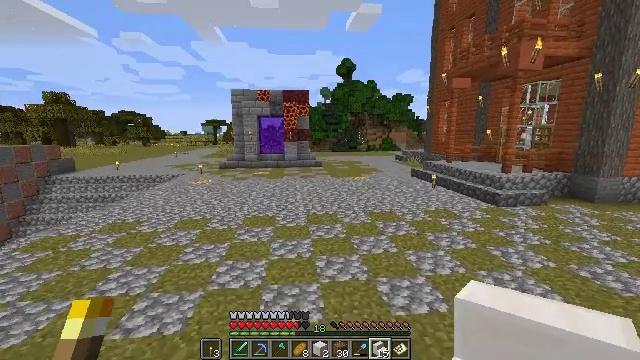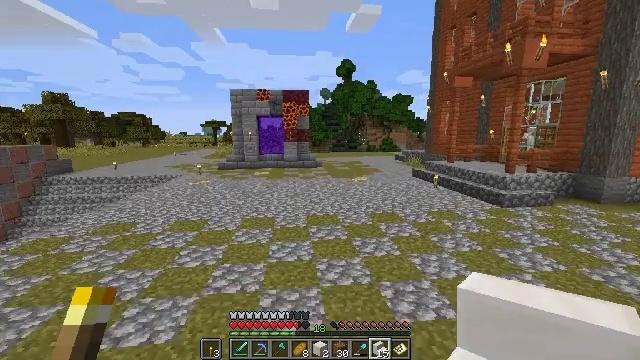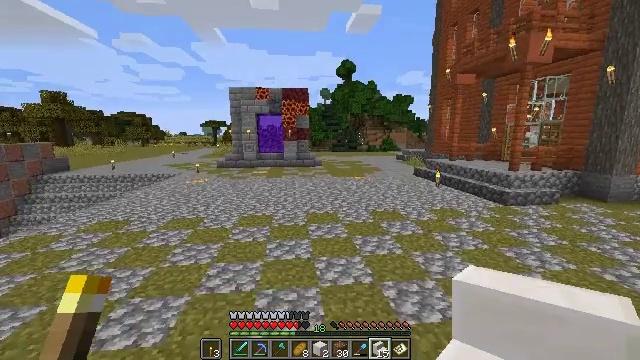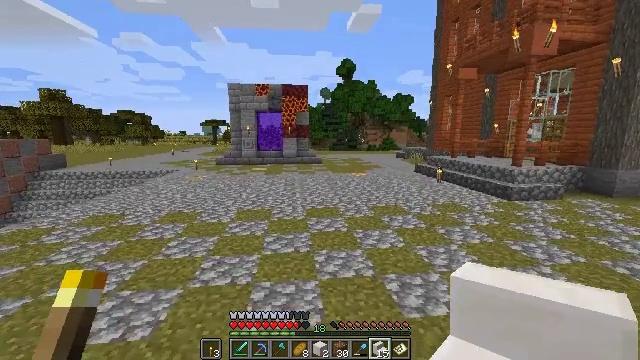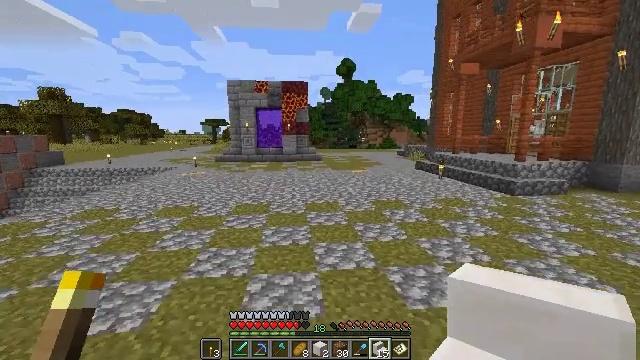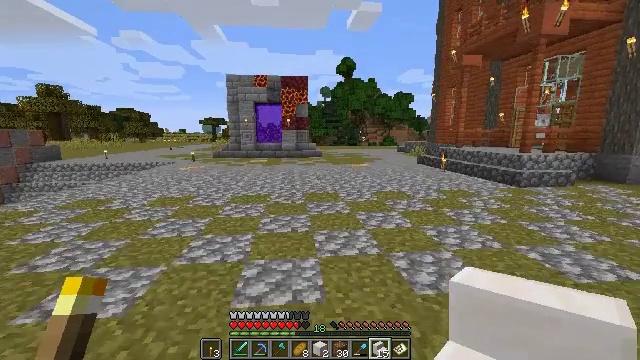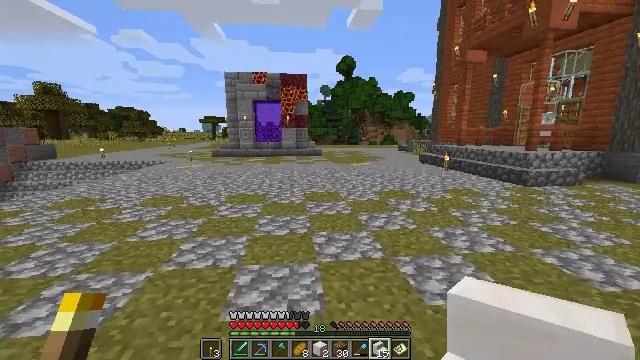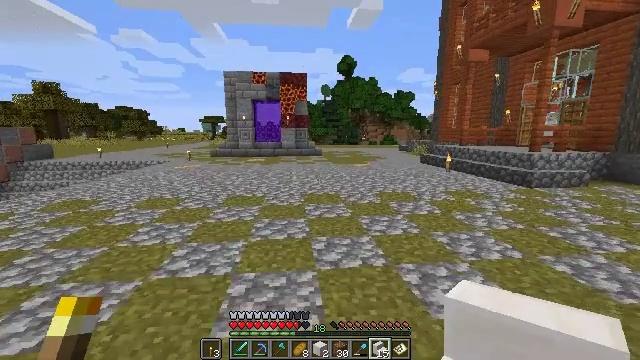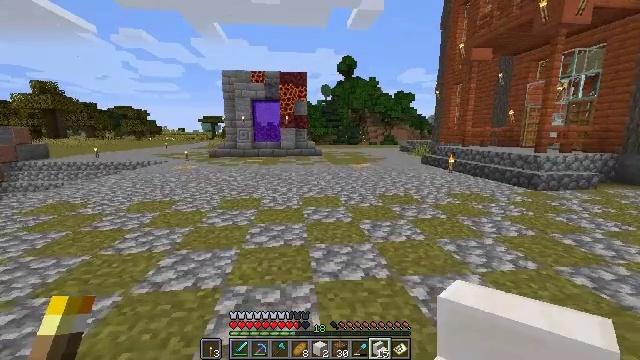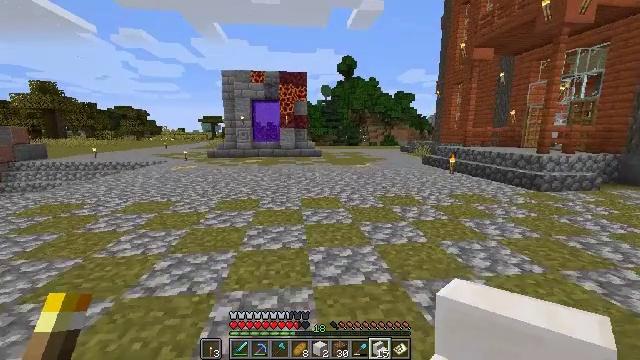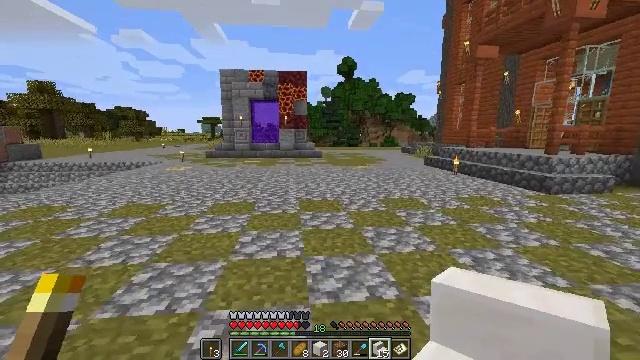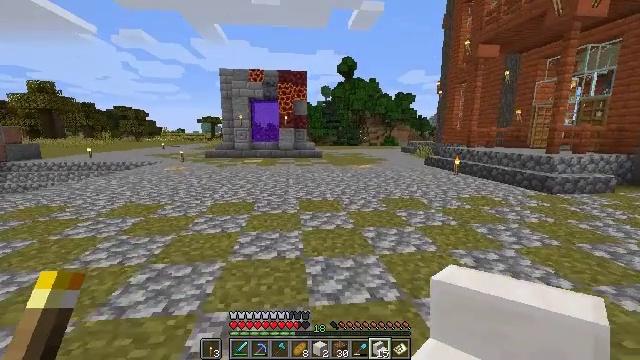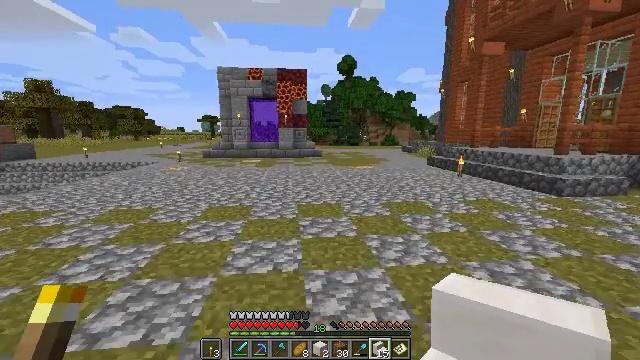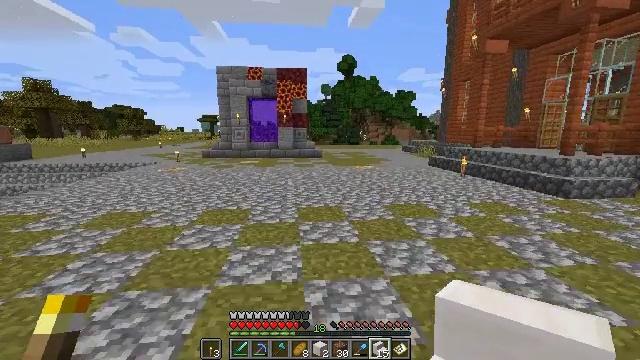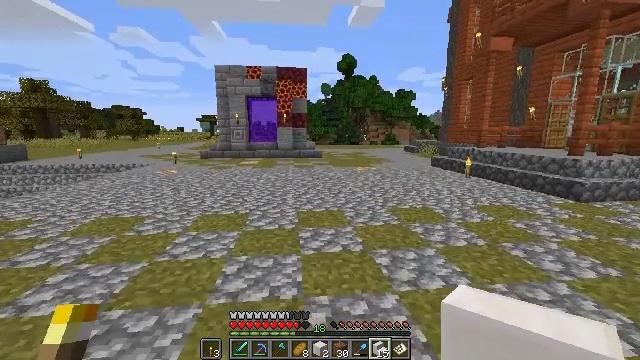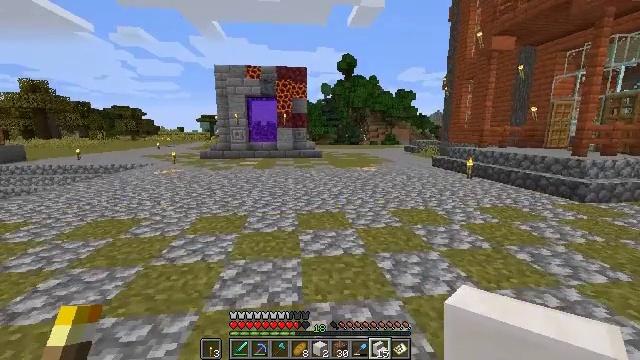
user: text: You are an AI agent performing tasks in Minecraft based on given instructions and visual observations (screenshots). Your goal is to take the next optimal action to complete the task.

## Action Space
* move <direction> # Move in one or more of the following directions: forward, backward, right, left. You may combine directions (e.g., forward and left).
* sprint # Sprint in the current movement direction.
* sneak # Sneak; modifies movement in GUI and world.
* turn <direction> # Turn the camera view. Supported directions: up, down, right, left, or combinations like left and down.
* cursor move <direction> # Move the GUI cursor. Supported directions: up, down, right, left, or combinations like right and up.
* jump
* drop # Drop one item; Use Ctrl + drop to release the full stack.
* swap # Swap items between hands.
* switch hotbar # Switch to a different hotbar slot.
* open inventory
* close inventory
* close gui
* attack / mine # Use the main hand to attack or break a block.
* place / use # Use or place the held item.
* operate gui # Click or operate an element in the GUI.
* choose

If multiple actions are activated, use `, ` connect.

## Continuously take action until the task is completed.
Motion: motion action
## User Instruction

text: Gather quartz stairs from a build.
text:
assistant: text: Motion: move forward
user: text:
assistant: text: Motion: move forward
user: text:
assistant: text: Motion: move forward
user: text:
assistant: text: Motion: move forward
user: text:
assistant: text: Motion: move forward
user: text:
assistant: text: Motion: move forward
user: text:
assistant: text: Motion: move forward
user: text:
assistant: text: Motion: move forward
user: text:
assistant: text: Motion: move forward
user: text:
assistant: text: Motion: move forward
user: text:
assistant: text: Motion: move forward
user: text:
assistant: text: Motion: move forward
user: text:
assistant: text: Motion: move forward
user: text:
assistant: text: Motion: move forward
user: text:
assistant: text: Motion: move forward
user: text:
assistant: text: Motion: move forward
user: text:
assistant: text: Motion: move forward
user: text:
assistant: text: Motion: move forward
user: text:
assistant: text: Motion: move forward
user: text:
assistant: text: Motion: move forward
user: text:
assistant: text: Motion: move forward
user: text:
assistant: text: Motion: move forward, turn down
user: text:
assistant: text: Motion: move forward, turn left and up
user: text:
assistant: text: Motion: move forward, turn right and up
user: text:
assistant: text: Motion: move forward
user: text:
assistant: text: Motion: move forward, turn left and down
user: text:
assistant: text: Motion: move forward, turn left
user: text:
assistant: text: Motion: move forward, turn left and down
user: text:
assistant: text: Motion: move forward
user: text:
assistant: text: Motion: move forward